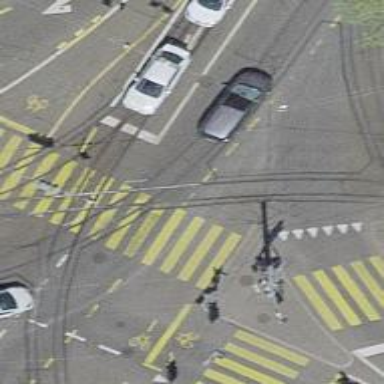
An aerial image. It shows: Tram level crossing on the railway.